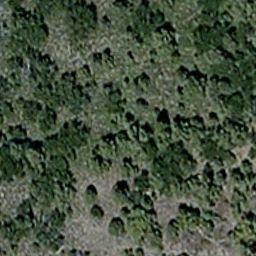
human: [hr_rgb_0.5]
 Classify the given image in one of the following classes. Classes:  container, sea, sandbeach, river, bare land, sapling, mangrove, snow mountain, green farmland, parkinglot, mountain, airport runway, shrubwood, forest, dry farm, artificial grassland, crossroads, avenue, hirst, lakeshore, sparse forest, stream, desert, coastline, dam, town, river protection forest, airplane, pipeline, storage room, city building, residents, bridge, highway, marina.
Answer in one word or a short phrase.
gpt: sparse forest